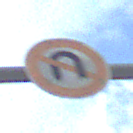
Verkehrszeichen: VerbotWenden
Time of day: MorningAfternoon
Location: Outdoor (Suburban)
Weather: PartlyCloudy
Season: NotSpecified
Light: Natural